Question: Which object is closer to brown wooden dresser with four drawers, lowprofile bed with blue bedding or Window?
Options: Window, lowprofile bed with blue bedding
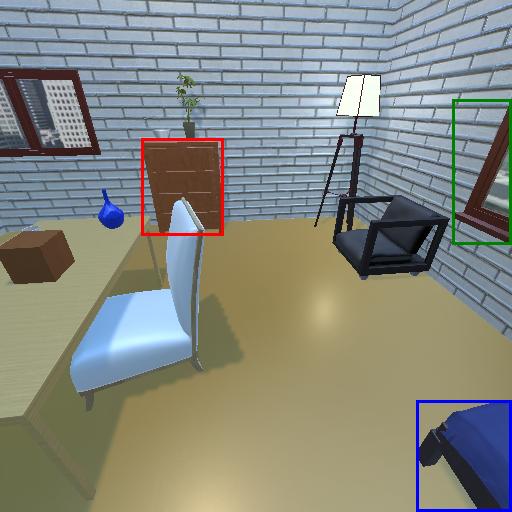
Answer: Window